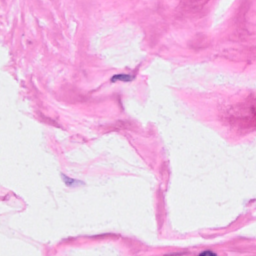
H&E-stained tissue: Breast